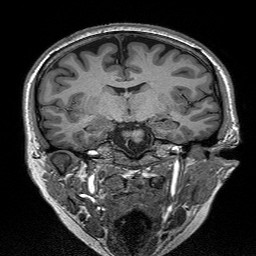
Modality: T1w
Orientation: sagittal
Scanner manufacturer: siemens
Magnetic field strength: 3 T
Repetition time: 2.3 s
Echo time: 0.00298 s